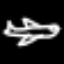
Label: airplane